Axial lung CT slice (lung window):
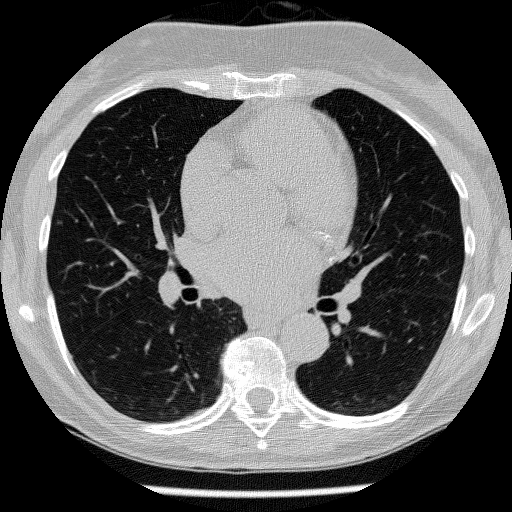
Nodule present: no